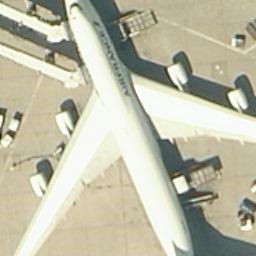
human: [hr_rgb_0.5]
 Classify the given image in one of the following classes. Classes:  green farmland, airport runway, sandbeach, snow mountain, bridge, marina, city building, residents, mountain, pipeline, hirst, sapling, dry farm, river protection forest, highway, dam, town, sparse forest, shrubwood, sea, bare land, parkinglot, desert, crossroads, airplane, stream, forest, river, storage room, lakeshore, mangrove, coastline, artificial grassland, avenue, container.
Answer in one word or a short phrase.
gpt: airplane